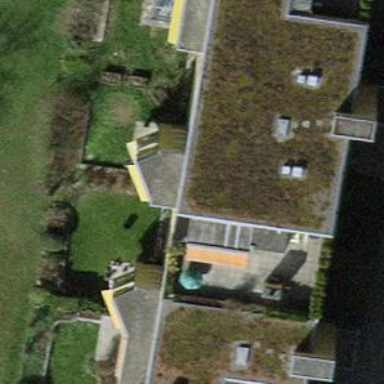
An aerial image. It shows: Apartment building with flat roof.